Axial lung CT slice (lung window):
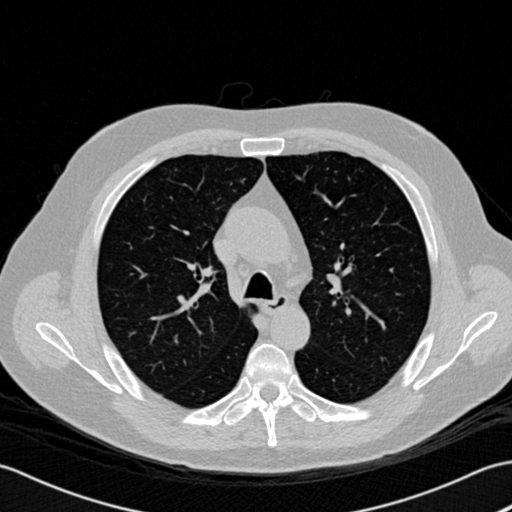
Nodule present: no